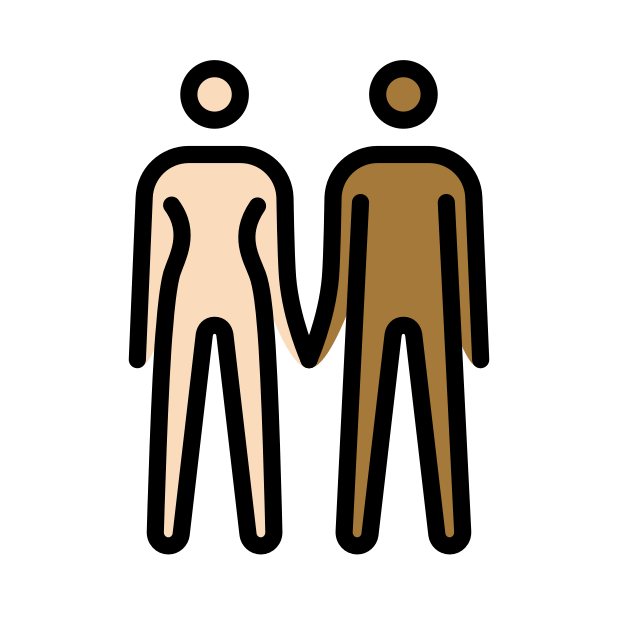
woman and man holding hands: light skin tone, medium-dark skin tone